Question: I have the class:
'''
class Training_unit(models.Model):
name = models.CharField(max_length = 200)
description = models.CharField(max_length = 200)
'''
I want to return now the name and the description for that i tried these two methods:
'''
def __str__(self):
return force_bytes('%s %s' % (self.name, self.description))
'''
and
'''
def __str__(self):
return '%s %s' % (self.name, self.description)
'''
I found these function on
> <URL>
but on both it gaves me this error on my admin page:

Full Traceback message:
'''
Environment:
Request Method: GET
Request URL: http://localhost:8000/admin/trainings/training_block/3/
Django Version: 1.8.2
Python Version: 3.4.2
Installed Applications:
('django.contrib.admin',
'django.contrib.auth',
'django.contrib.contenttypes',
'django.contrib.sessions',
'django.contrib.messages',
'django.contrib.staticfiles',
'trainings')
Installed Middleware:
('django.contrib.sessions.middleware.SessionMiddleware',
'django.middleware.common.CommonMiddleware',
'django.middleware.csrf.CsrfViewMiddleware',
'django.contrib.auth.middleware.AuthenticationMiddleware',
'django.contrib.auth.middleware.SessionAuthenticationMiddleware',
'django.contrib.messages.middleware.MessageMiddleware',
'django.middleware.clickjacking.XFrameOptionsMiddleware',
'django.middleware.security.SecurityMiddleware')
Template error:
In template C:\Python34\lib\site-packages\django\contrib\admin\templates\admin\includes\fieldset.html, error at line 19
__str__ returned non-string (type datetime.date)
9 : {% for field in line %}
10 : <div{% if not line.fields|length_is:'1' %} class="field-box{% if field.field.name %} field-{{ field.field.name }}{% endif %}{% if not field.is_readonly and field.errors %} errors{% endif %}{% if field.field.is_hidden %} hidden{% endif %}"{% elif field.is_checkbox %} class="checkbox-row"{% endif %}>
11 : {% if not line.fields|length_is:'1' and not field.is_readonly %}{{ field.errors }}{% endif %}
12 : {% if field.is_checkbox %}
13 : {{ field.field }}{{ field.label_tag }}
14 : {% else %}
15 : {{ field.label_tag }}
16 : {% if field.is_readonly %}
17 : <p>{{ field.contents }}</p>
18 : {% else %}
19 : {{ field.field }}
20 : {% endif %}
21 : {% endif %}
22 : {% if field.field.help_text %}
23 : <p class="help">{{ field.field.help_text|safe }}</p>
24 : {% endif %}
25 : </div>
26 : {% endfor %}
27 : </div>
28 : {% endfor %}
29 : </fieldset>
Traceback:
File "C:\Python34\lib\site-packages\django\core\handlers\base.py" in get_response
164. response = response.render()
File "C:\Python34\lib\site-packages\django\template\response.py" in render
158. self.content = self.rendered_content
File "C:\Python34\lib\site-packages\django\template\response.py" in rendered_content
135. content = template.render(context, self._request)
File "C:\Python34\lib\site-packages\django\template\backends\django.py" in render
74. return self.template.render(context)
File "C:\Python34\lib\site-packages\django\template\base.py" in render
209. return self._render(context)
File "C:\Python34\lib\site-packages\django\template\base.py" in _render
201. return self.nodelist.render(context)
File "C:\Python34\lib\site-packages\django\template\base.py" in render
903. bit = self.render_node(node, context)
File "C:\Python34\lib\site-packages\django\template\debug.py" in render_node
79. return node.render(context)
File "C:\Python34\lib\site-packages\django\template\loader_tags.py" in render
135. return compiled_parent._render(context)
File "C:\Python34\lib\site-packages\django\template\base.py" in _render
201. return self.nodelist.render(context)
File "C:\Python34\lib\site-packages\django\template\base.py" in render
903. bit = self.render_node(node, context)
File "C:\Python34\lib\site-packages\django\template\debug.py" in render_node
79. return node.render(context)
File "C:\Python34\lib\site-packages\django\template\loader_tags.py" in render
135. return compiled_parent._render(context)
File "C:\Python34\lib\site-packages\django\template\base.py" in _render
201. return self.nodelist.render(context)
File "C:\Python34\lib\site-packages\django\template\base.py" in render
903. bit = self.render_node(node, context)
File "C:\Python34\lib\site-packages\django\template\debug.py" in render_node
79. return node.render(context)
File "C:\Python34\lib\site-packages\django\template\loader_tags.py" in render
65. result = block.nodelist.render(context)
File "C:\Python34\lib\site-packages\django\template\base.py" in render
903. bit = self.render_node(node, context)
File "C:\Python34\lib\site-packages\django\template\debug.py" in render_node
79. return node.render(context)
File "C:\Python34\lib\site-packages\django\template\loader_tags.py" in render
65. result = block.nodelist.render(context)
File "C:\Python34\lib\site-packages\django\template\base.py" in render
903. bit = self.render_node(node, context)
File "C:\Python34\lib\site-packages\django\template\debug.py" in render_node
79. return node.render(context)
File "C:\Python34\lib\site-packages\django\template\defaulttags.py" in render
217. nodelist.append(node.render(context))
File "C:\Python34\lib\site-packages\django\template\loader_tags.py" in render
159. return template.render(context)
File "C:\Python34\lib\site-packages\django\template\base.py" in render
211. return self._render(context)
File "C:\Python34\lib\site-packages\django\template\base.py" in _render
201. return self.nodelist.render(context)
File "C:\Python34\lib\site-packages\django\template\base.py" in render
903. bit = self.render_node(node, context)
File "C:\Python34\lib\site-packages\django\template\debug.py" in render_node
79. return node.render(context)
File "C:\Python34\lib\site-packages\django\template\defaulttags.py" in render
217. nodelist.append(node.render(context))
File "C:\Python34\lib\site-packages\django\template\defaulttags.py" in render
217. nodelist.append(node.render(context))
File "C:\Python34\lib\site-packages\django\template\defaulttags.py" in render
329. return nodelist.render(context)
File "C:\Python34\lib\site-packages\django\template\base.py" in render
903. bit = self.render_node(node, context)
File "C:\Python34\lib\site-packages\django\template\debug.py" in render_node
79. return node.render(context)
File "C:\Python34\lib\site-packages\django\template\defaulttags.py" in render
329. return nodelist.render(context)
File "C:\Python34\lib\site-packages\django\template\base.py" in render
903. bit = self.render_node(node, context)
File "C:\Python34\lib\site-packages\django\template\debug.py" in render_node
79. return node.render(context)
File "C:\Python34\lib\site-packages\django\template\debug.py" in render
92. output = force_text(output)
File "C:\Python34\lib\site-packages\django\utils\encoding.py" in force_text
90. s = six.text_type(s)
File "C:\Python34\lib\site-packages\django\utils\html.py" in <lambda>
399. klass.__str__ = lambda self: mark_safe(klass_str(self))
File "C:\Python34\lib\site-packages\django\forms\forms.py" in __str__
543. return self.as_widget()
File "C:\Python34\lib\site-packages\django\forms\forms.py" in as_widget
599. return force_text(widget.render(name, self.value(), attrs=attrs))
File "C:\Python34\lib\site-packages\django\contrib\admin\widgets.py" in render
292. 'widget': self.widget.render(name, value, *args, **kwargs),
File "C:\Python34\lib\site-packages\django\forms\widgets.py" in render
513. options = self.render_options(choices, [value])
File "C:\Python34\lib\site-packages\django\forms\widgets.py" in render_options
539. for option_value, option_label in chain(self.choices, choices):
File "C:\Python34\lib\site-packages\django\forms\models.py" in __iter__
1103. yield self.choice(obj)
File "C:\Python34\lib\site-packages\django\forms\models.py" in choice
1110. return (self.field.prepare_value(obj), self.field.label_from_instance(obj))
File "C:\Python34\lib\site-packages\django\forms\models.py" in label_from_instance
1181. return smart_text(obj)
File "C:\Python34\lib\site-packages\django\utils\encoding.py" in smart_text
56. return force_text(s, encoding, strings_only, errors)
File "C:\Python34\lib\site-packages\django\utils\encoding.py" in force_text
90. s = six.text_type(s)
Exception Type: TypeError at /admin/trainings/training_block/3/
Exception Value: __str__ returned non-string (type datetime.date)
'''
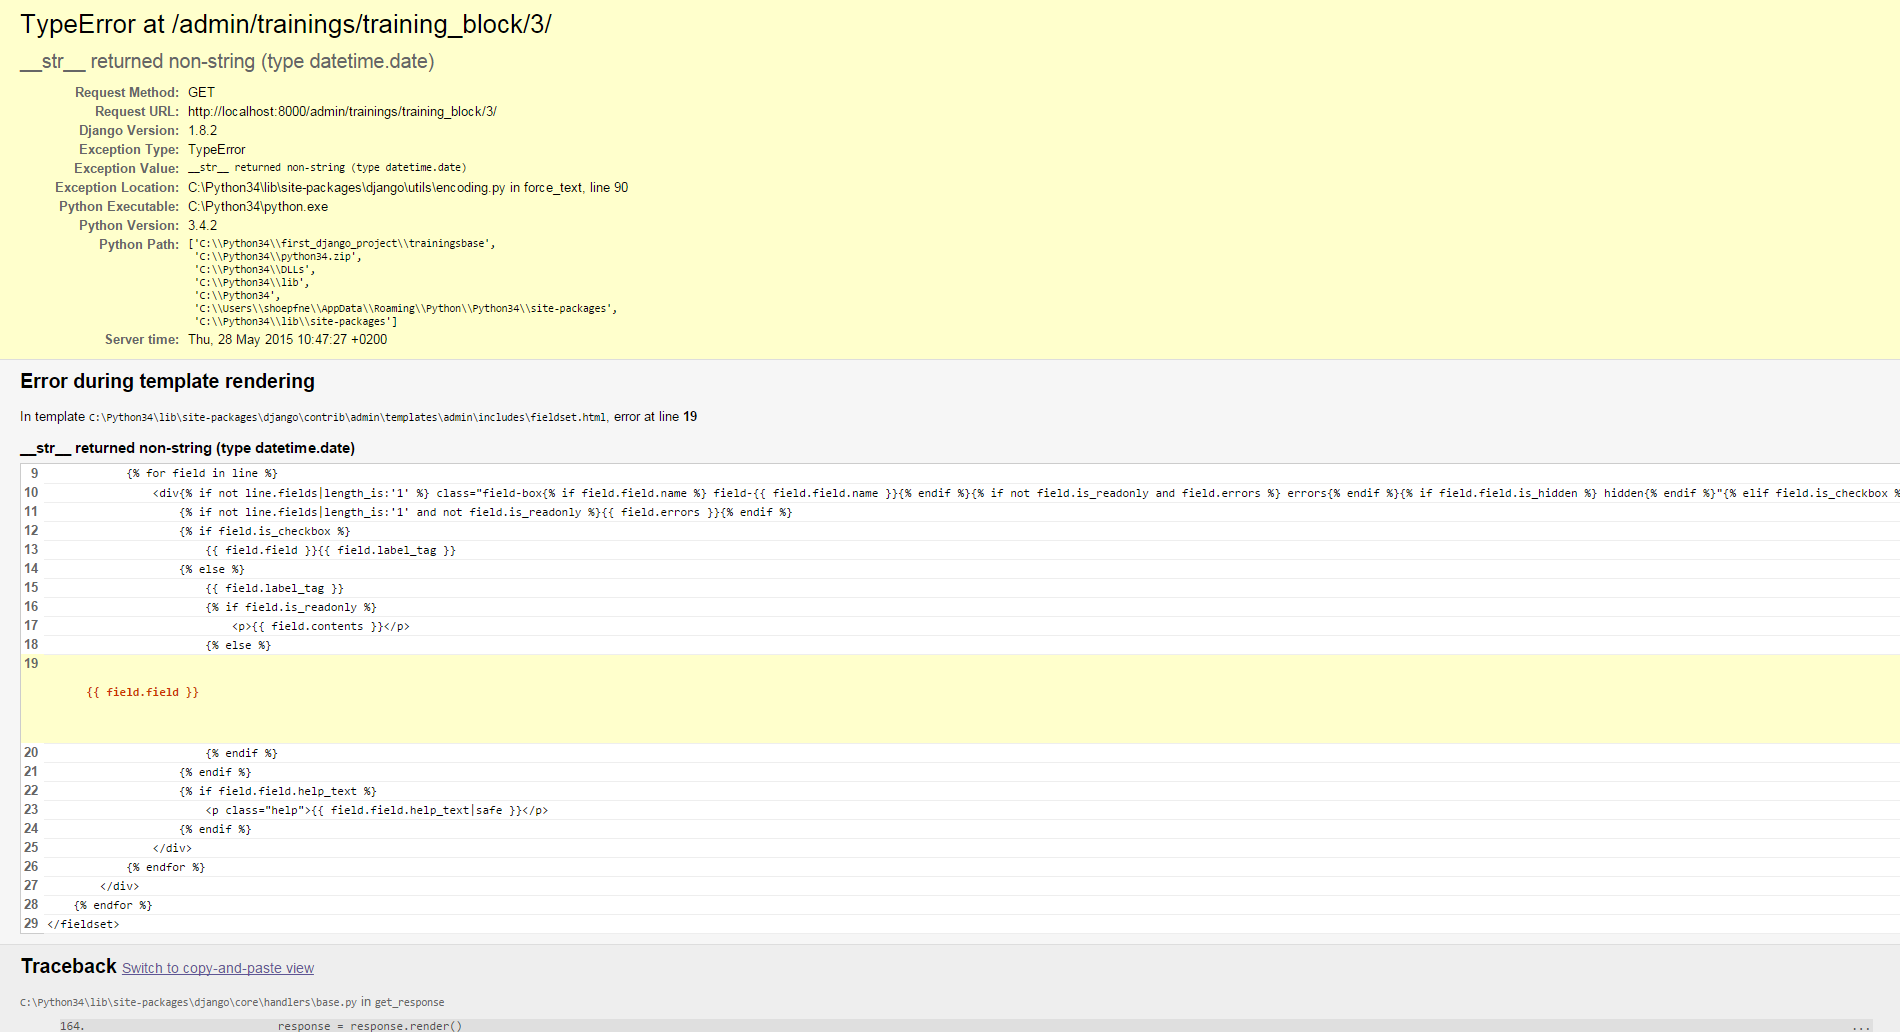
Answer: This seems to be a problem in the widget used in the Admin interface, not directly in your Training_unit.
Check your Trainint_unit Admin model, the problem is probably there. Maybe you use a TabularInline for your admin model so that other things (like a Date widget) is loaded?